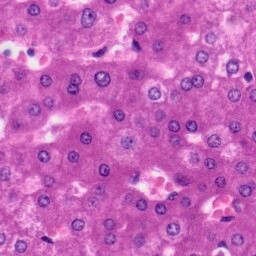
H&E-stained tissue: Liver